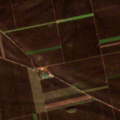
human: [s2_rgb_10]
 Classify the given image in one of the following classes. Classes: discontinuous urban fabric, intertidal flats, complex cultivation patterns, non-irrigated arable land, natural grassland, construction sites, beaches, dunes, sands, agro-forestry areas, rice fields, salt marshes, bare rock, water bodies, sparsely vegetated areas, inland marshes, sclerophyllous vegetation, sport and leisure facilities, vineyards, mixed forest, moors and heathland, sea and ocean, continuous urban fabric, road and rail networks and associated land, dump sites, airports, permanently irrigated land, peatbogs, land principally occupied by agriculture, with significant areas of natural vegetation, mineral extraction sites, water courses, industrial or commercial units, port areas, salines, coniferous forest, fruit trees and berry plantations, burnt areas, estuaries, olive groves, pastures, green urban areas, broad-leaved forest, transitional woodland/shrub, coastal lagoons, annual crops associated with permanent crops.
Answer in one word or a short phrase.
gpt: non-irrigated arable land